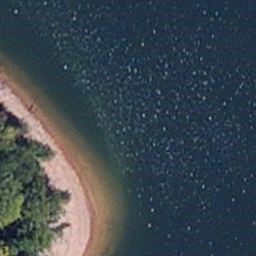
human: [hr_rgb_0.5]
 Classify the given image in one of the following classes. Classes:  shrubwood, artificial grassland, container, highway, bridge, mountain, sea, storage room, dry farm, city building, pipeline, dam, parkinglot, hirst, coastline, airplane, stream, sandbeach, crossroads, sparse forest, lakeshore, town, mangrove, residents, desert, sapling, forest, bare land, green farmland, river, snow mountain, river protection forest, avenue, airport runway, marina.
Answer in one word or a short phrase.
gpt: lakeshore